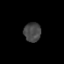
Tissue: prostate
Cell type: Myeloid cells
Senescence score: 0.3521
Nuclear area (px): 326
Mean DAPI intensity: 69.316